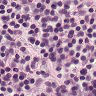
Metastatic tissue present: no